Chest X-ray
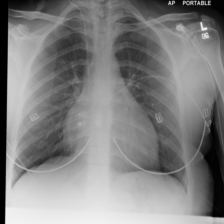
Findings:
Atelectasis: negative
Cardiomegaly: negative
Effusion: negative
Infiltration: negative
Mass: negative
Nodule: negative
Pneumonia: negative
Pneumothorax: negative
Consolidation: negative
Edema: negative
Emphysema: negative
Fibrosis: negative
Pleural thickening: negative
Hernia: negative